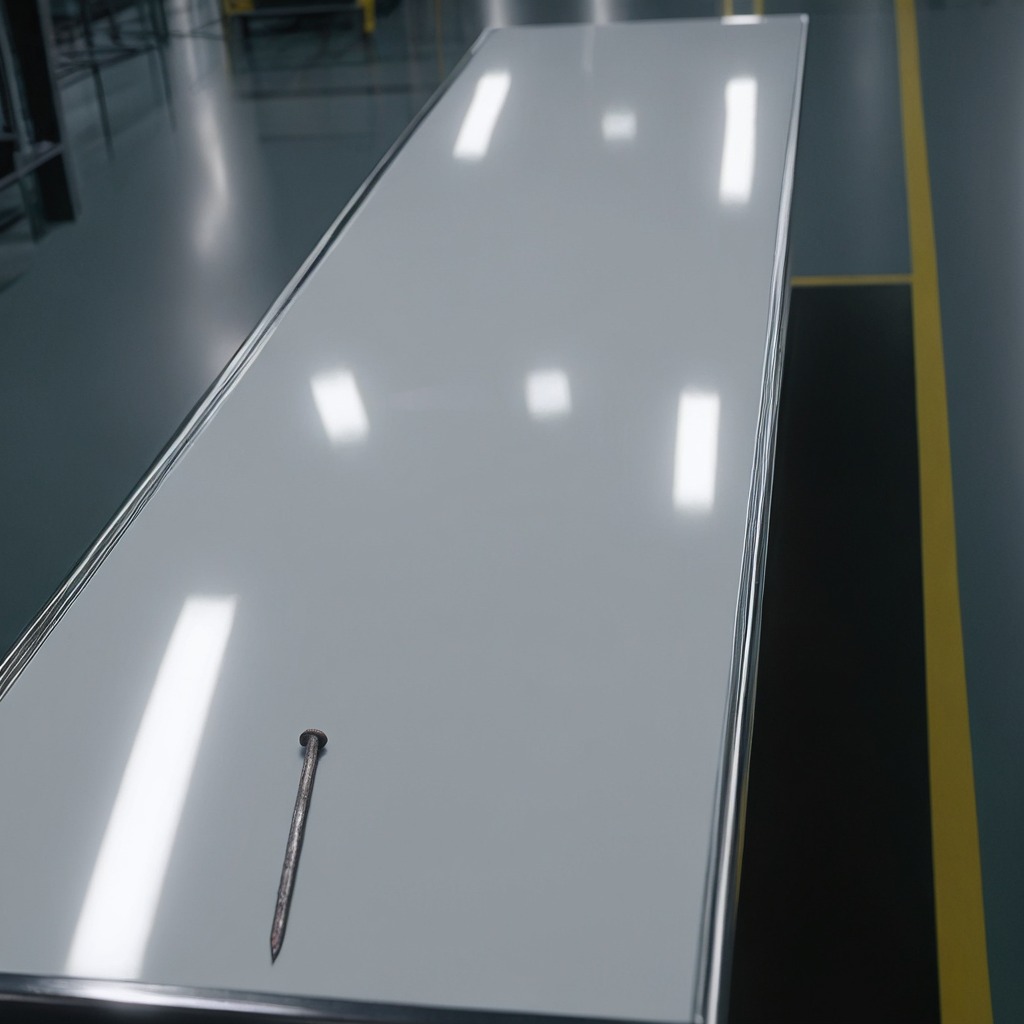
A nail is lying on a table in a ship maintenance bay.